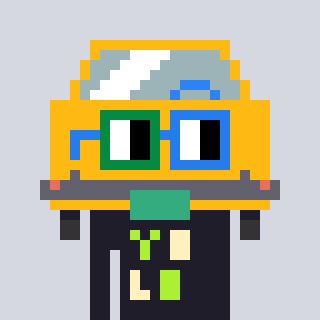
a pixel art character with square green and blue glasses, a taxi-shaped head and a grayscale-colored body on a cool background